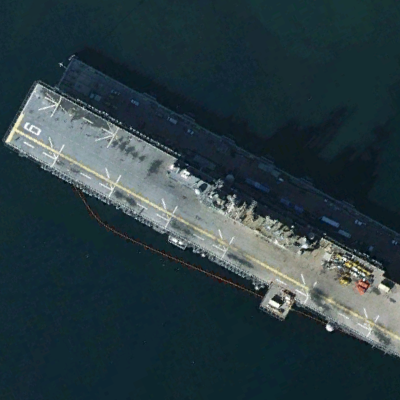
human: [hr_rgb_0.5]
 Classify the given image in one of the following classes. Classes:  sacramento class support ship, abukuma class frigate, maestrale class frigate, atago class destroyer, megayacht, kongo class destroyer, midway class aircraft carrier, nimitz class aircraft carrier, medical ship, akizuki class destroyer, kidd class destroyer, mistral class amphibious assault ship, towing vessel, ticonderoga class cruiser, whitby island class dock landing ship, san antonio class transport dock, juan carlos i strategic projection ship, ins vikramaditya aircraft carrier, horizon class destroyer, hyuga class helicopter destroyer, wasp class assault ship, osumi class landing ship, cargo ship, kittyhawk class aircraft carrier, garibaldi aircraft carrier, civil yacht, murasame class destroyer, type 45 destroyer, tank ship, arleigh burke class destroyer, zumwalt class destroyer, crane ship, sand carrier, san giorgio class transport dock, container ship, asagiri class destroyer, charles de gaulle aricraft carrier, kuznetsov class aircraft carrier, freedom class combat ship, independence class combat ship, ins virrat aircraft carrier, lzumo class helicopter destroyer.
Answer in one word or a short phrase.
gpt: Wasp class assault ship